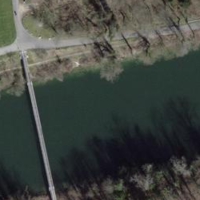
EUNIS habitat code: 15
Species observed at this site:
Clematis vitalba